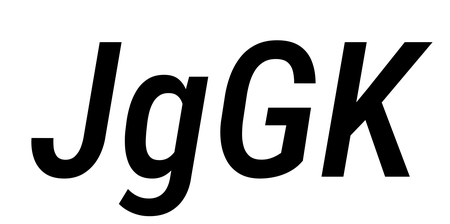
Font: Roboto-Italic_Condensed_Medium_Italic